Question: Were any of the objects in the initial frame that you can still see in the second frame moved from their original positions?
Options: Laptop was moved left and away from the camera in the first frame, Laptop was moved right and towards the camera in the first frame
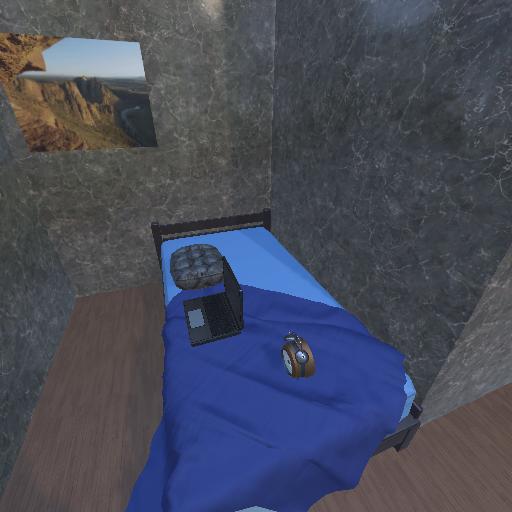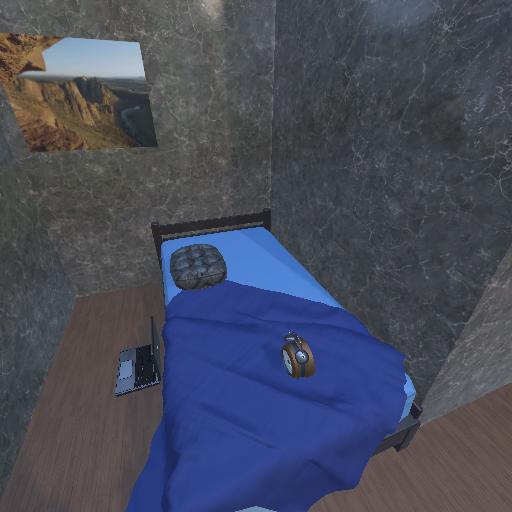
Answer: Laptop was moved left and away from the camera in the first frame